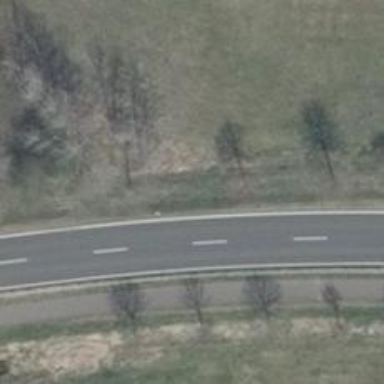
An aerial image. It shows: Row of deciduous broadleaved trees.